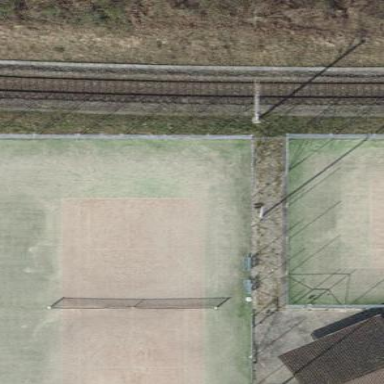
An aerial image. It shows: Tennis court with artificial turf surface.